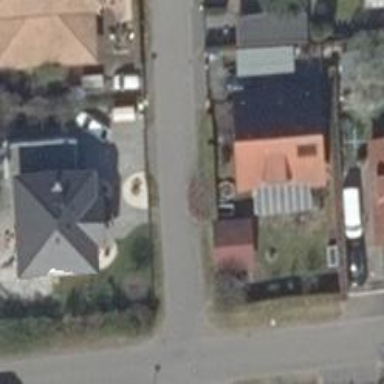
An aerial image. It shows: Driveway.